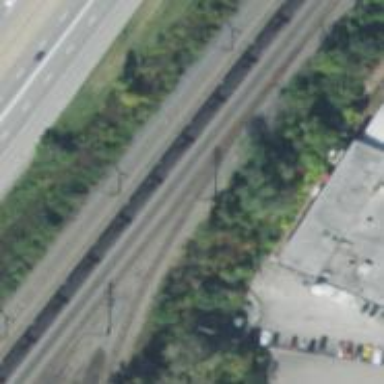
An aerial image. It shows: Railway siding with rails.